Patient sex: M
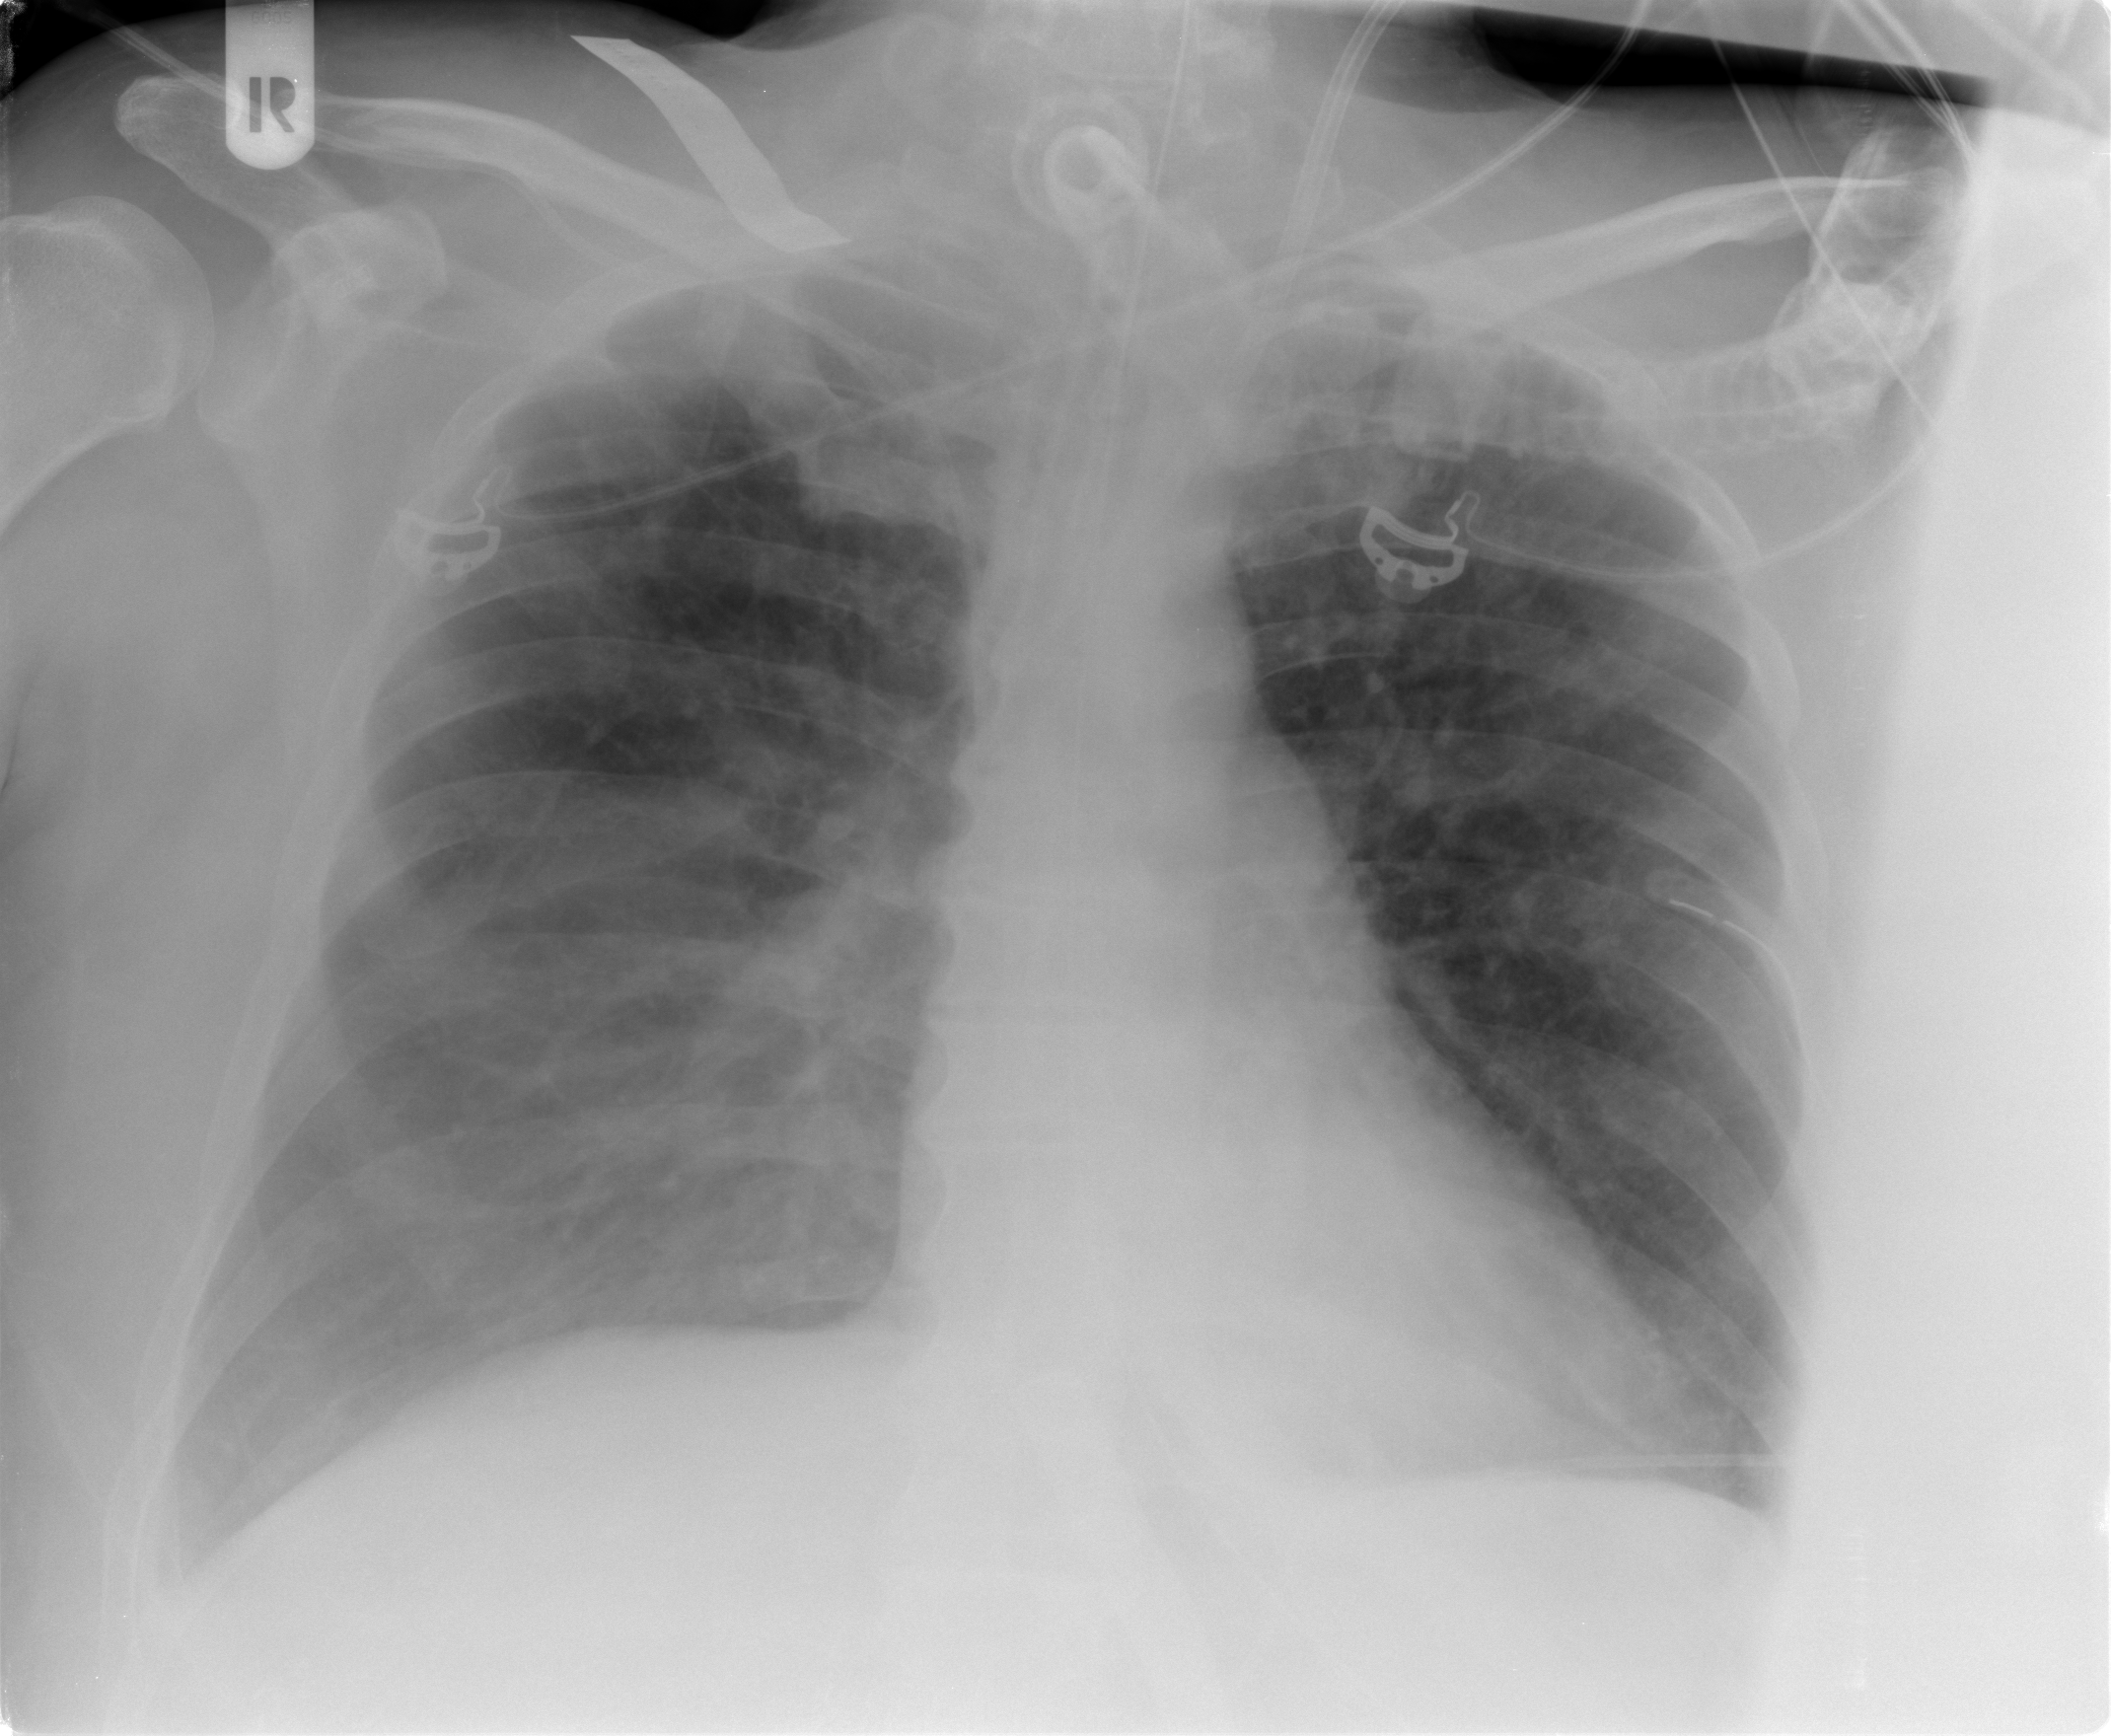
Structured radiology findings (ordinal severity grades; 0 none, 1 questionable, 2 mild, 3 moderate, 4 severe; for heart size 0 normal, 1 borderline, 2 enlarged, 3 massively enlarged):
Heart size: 0
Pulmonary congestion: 3
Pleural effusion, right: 3
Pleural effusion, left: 2
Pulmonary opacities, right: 0
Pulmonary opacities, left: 0
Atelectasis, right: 2
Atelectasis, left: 2